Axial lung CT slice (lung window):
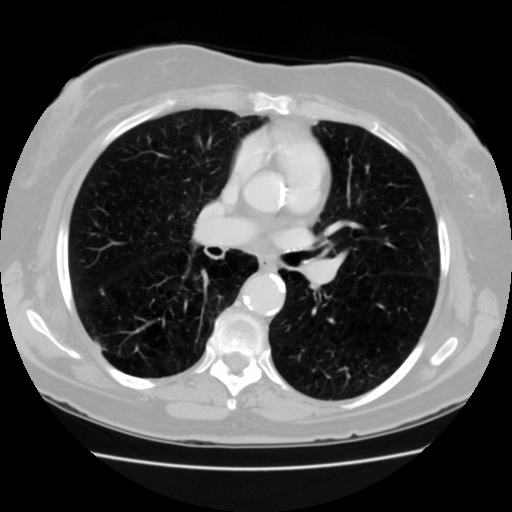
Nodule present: no